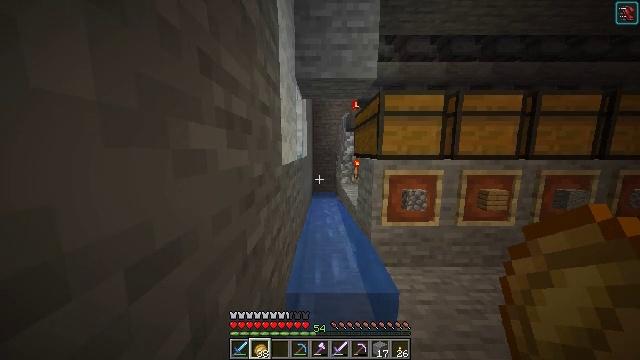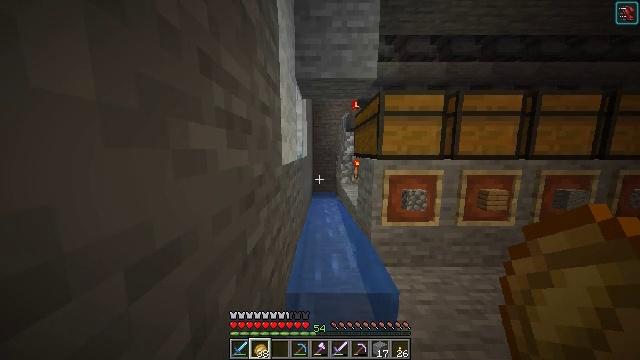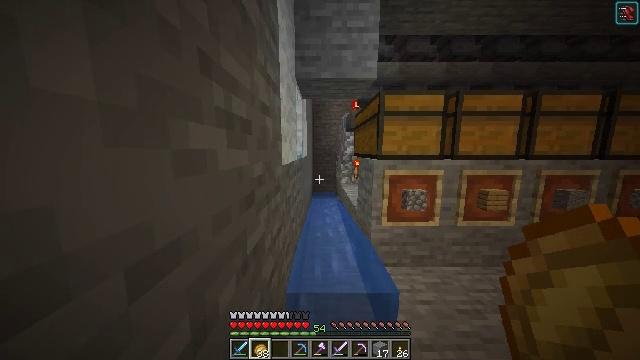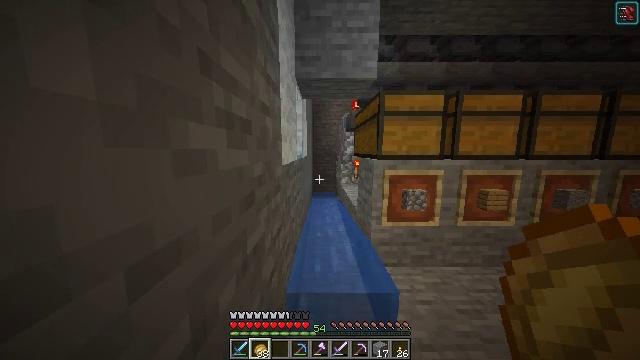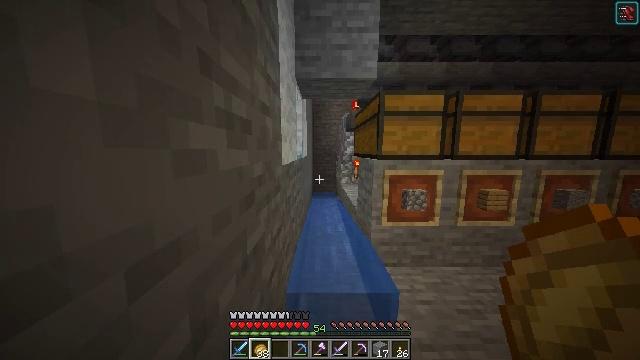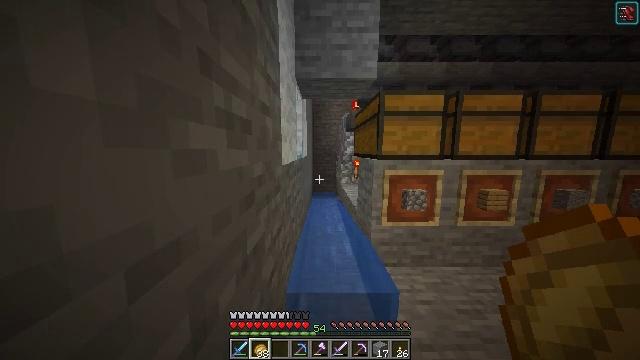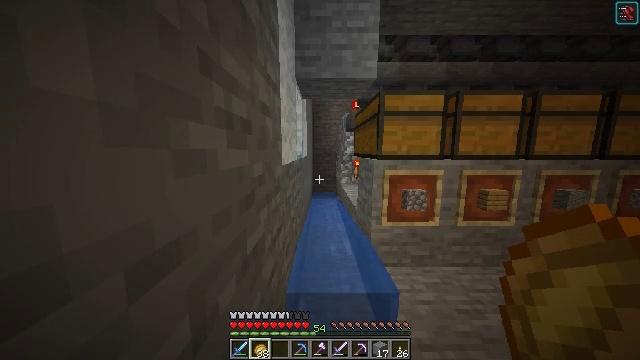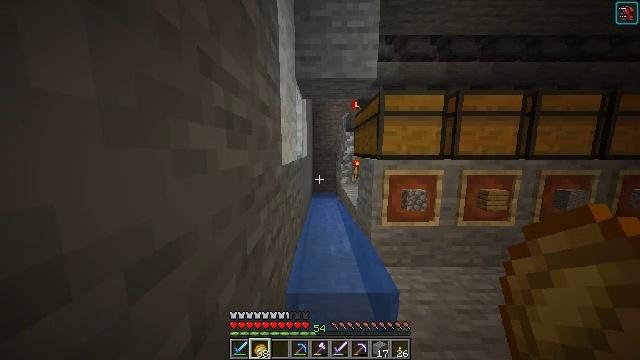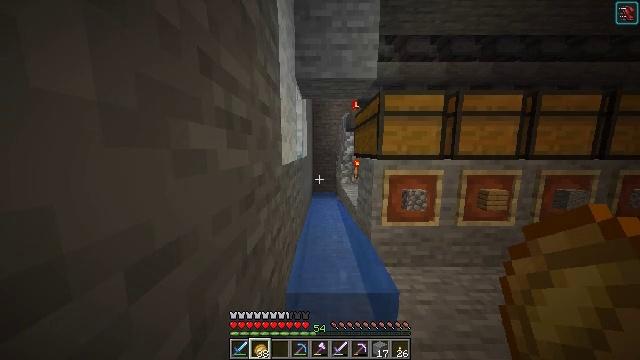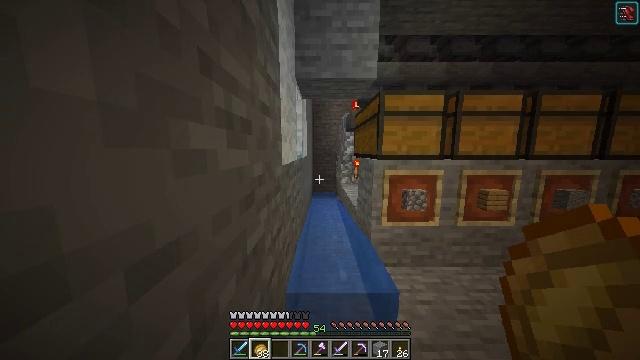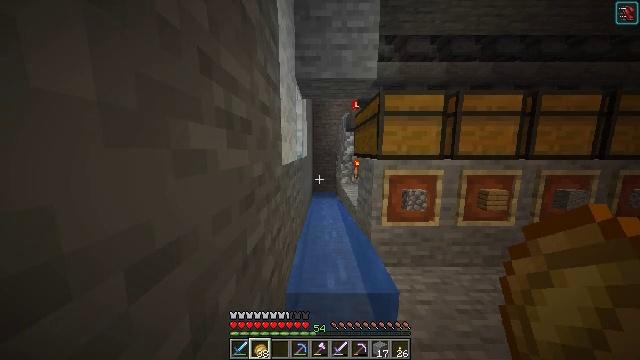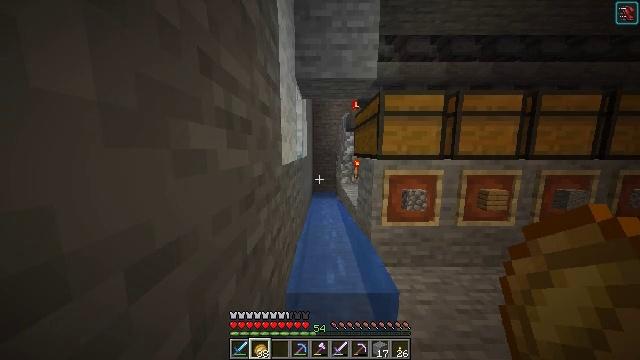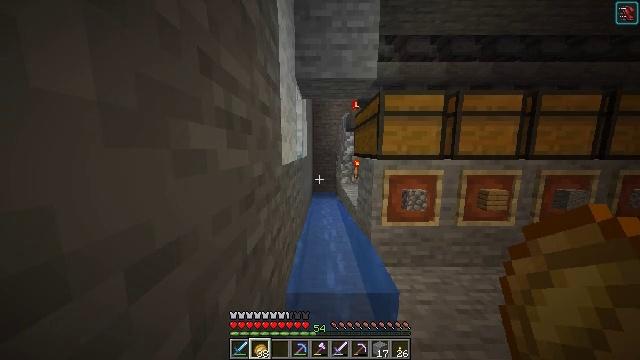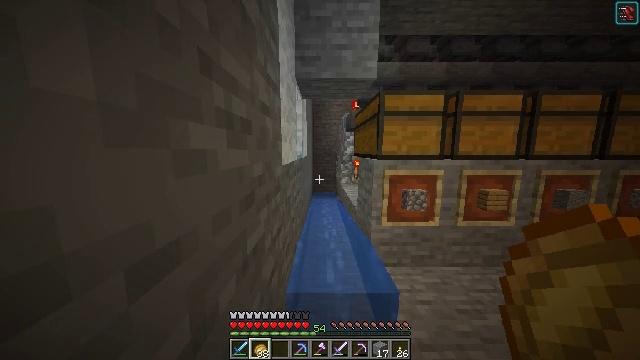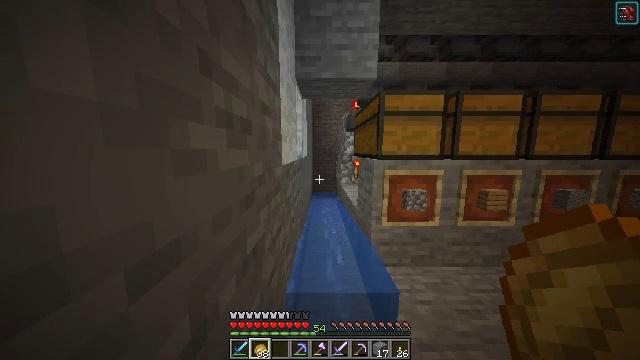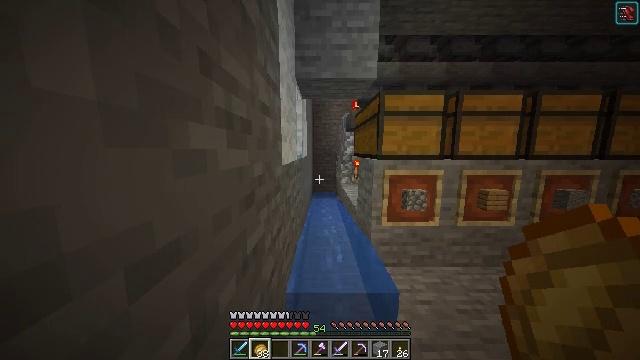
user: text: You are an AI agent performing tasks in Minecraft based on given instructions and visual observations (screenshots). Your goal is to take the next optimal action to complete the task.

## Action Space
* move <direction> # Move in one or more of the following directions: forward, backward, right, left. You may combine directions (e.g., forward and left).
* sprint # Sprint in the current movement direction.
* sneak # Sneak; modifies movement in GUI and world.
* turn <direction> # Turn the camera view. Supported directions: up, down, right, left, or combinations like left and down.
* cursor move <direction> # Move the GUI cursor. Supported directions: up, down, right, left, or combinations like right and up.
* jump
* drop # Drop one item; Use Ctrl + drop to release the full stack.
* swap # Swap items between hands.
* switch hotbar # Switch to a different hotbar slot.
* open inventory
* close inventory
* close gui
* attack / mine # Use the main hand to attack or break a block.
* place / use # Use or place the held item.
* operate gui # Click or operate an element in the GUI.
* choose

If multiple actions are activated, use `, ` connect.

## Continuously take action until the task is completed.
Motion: motion action
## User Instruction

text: Remove a crimson nylium from the inventory.
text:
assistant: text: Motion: no_op
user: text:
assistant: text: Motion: no_op
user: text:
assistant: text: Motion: no_op
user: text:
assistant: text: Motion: no_op
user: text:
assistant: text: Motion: no_op
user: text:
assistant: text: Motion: no_op
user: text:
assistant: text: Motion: no_op
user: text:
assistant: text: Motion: no_op
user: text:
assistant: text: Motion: no_op
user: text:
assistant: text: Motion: no_op
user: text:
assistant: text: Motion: no_op
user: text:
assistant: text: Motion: no_op
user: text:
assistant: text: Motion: no_op
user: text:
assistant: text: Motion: no_op
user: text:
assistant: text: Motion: no_op
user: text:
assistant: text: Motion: no_op
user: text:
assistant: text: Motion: no_op
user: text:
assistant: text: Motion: no_op
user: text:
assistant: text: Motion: no_op
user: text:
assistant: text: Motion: no_op
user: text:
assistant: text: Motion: no_op
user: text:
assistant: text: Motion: no_op
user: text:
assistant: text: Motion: no_op
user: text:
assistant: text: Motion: no_op
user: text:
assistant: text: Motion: no_op
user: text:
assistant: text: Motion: no_op
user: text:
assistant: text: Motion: no_op
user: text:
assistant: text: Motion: no_op
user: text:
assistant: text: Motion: no_op
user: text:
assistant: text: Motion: no_op